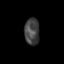
Tissue: skin
Cell type: Epithelial cells
Senescence score: 0.2342
Nuclear area (px): 391
Mean DAPI intensity: 67.535